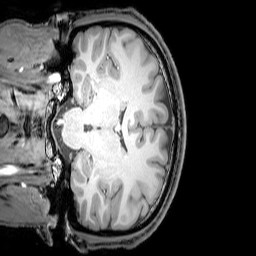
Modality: T1w
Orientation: coronal
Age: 24
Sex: male
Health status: healthy
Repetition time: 0.081 s
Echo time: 0.037 s